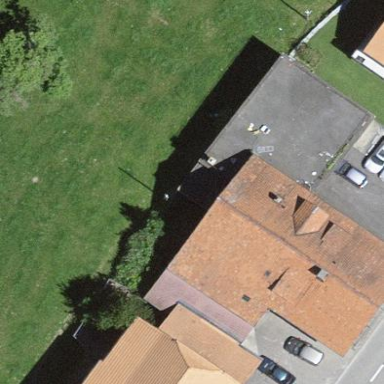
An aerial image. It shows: Residential building.